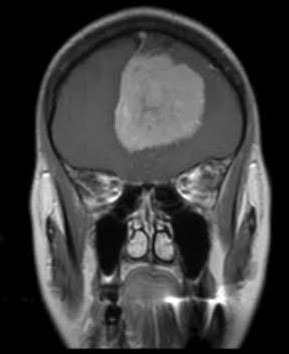
Label: meningioma